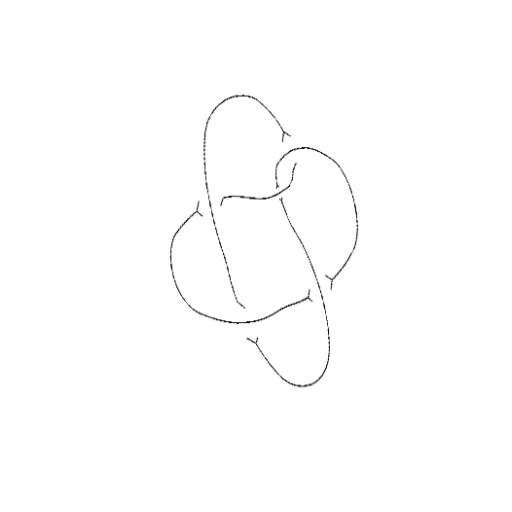
Crossing number: 5